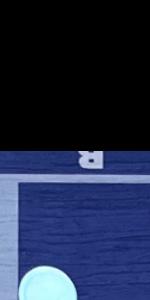
Label: Empty